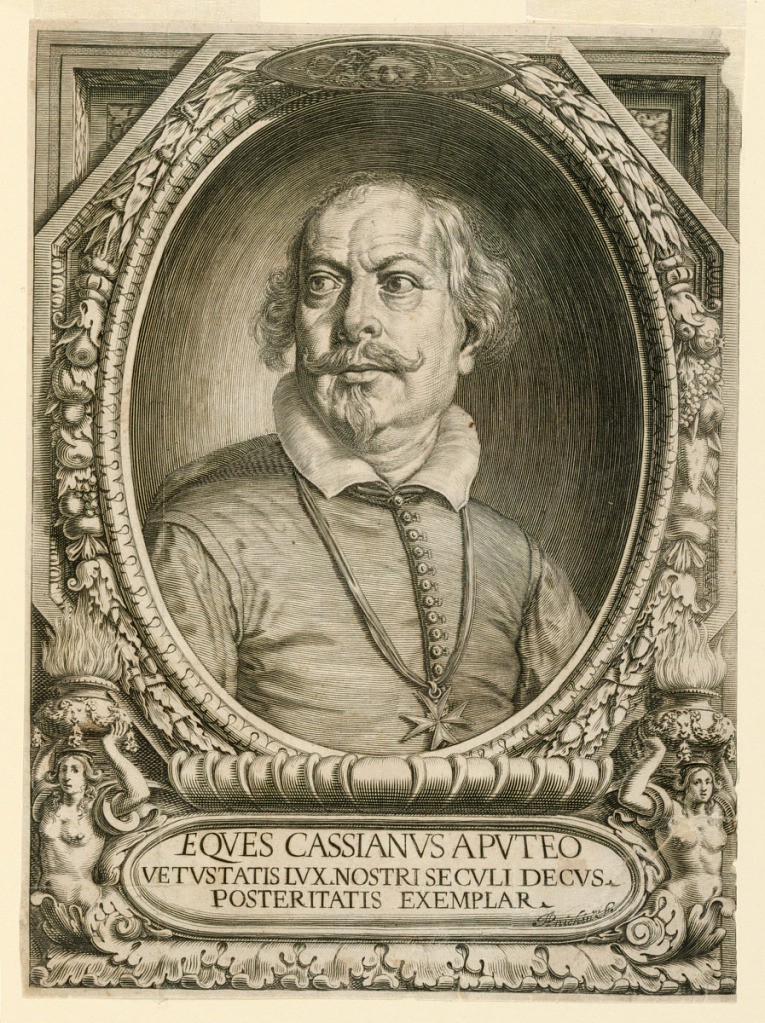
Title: Portrait of Cassianus Aputeo
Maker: Pietro Anichini, Italian, active 18th century
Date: ca. 1640
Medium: Engraving on paper
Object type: Print
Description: Bust-length portrait of an elderly man in three-quarter view to left. He is wearing a closed vest, showing shirt collar and sleeves; his head is bare. The oval frame is richly ornamented and is set into an octagonal frame decorated with oak leaves. On both sides, two female grotesques holding a flaming case.